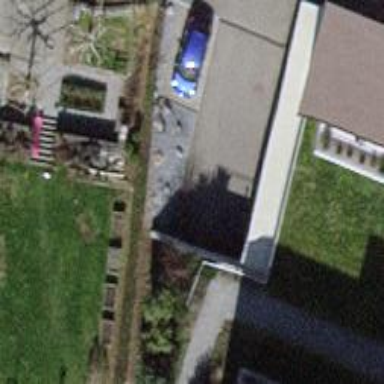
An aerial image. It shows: Parking entrance.